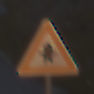
Verkehrszeichen: Vorfahrt
Umgebung: Outdoor, RoadRail
Tageszeit: SunriseSunset
Wetter: Clear
Licht: Natural
Jahreszeit: NotSpecified
Kontrast: LowContrast